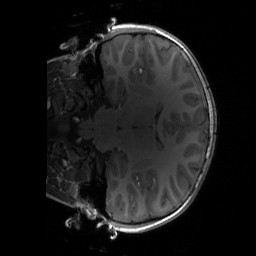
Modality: T1w
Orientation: coronal
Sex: male
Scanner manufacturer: siemens
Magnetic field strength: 3 T
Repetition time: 1.9 s
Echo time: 0.00243 s